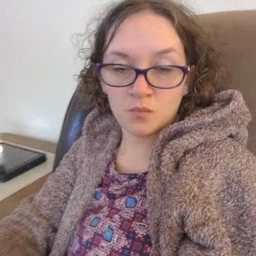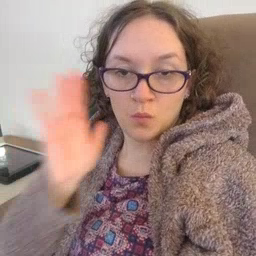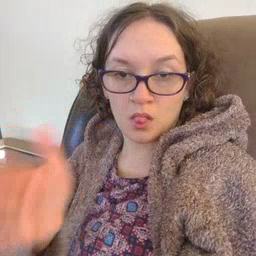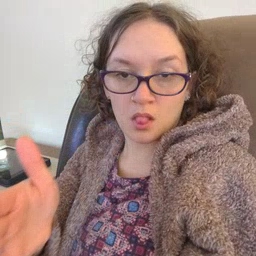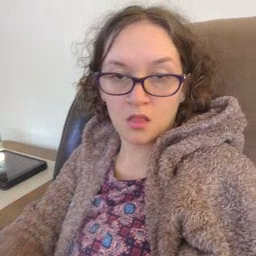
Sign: will